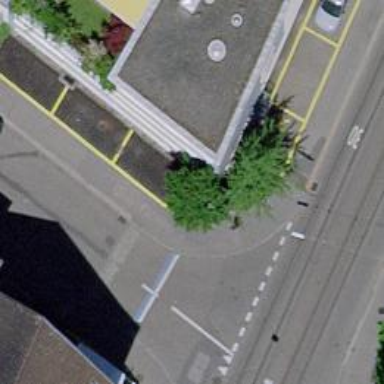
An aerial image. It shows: Kerb barrier.